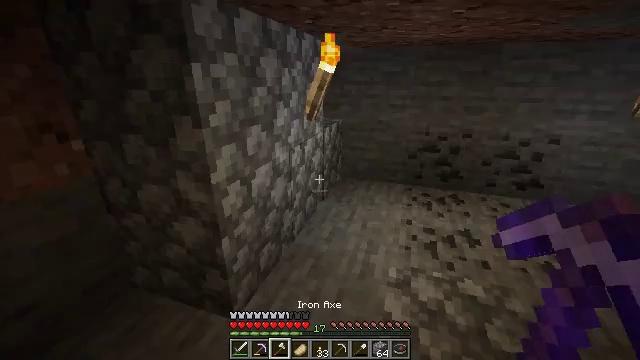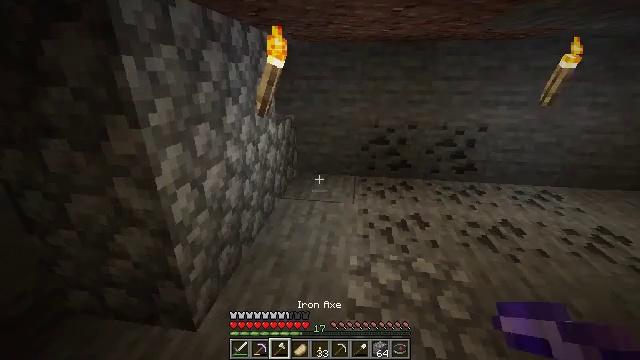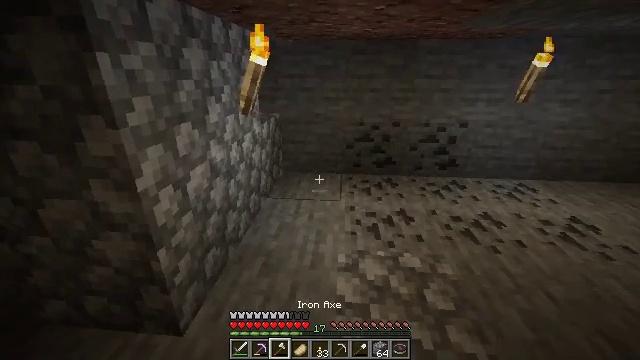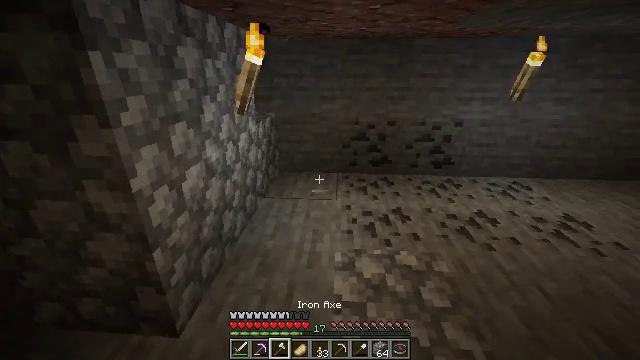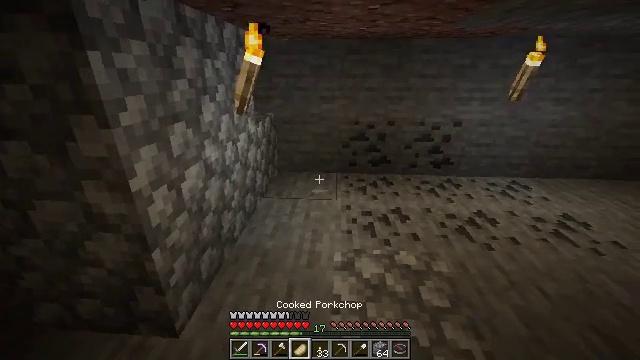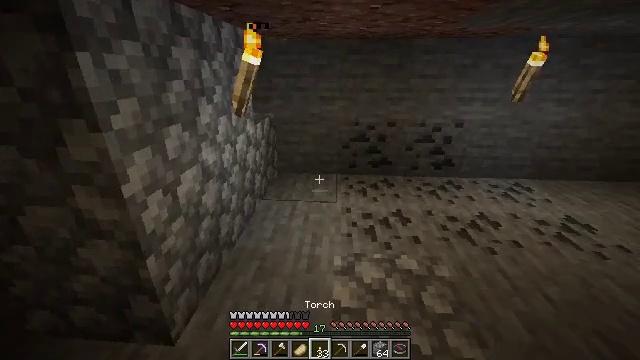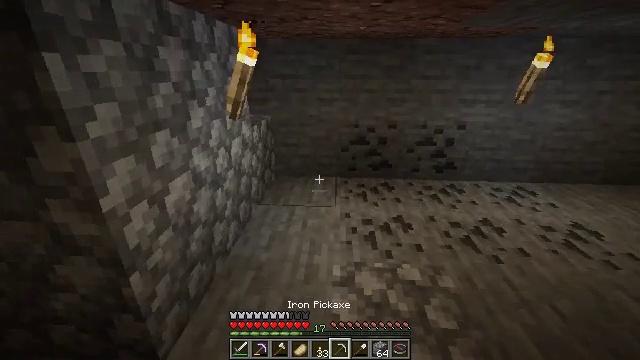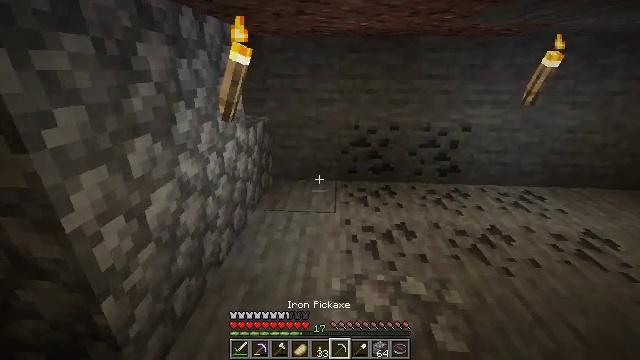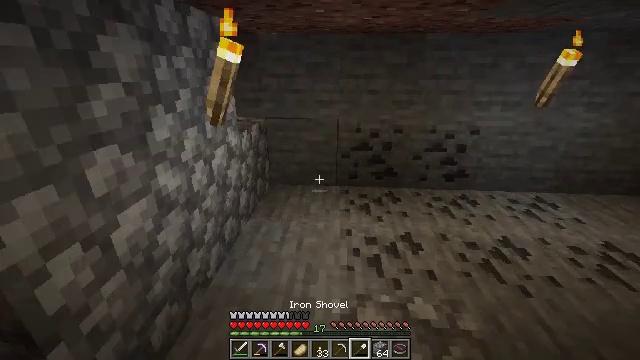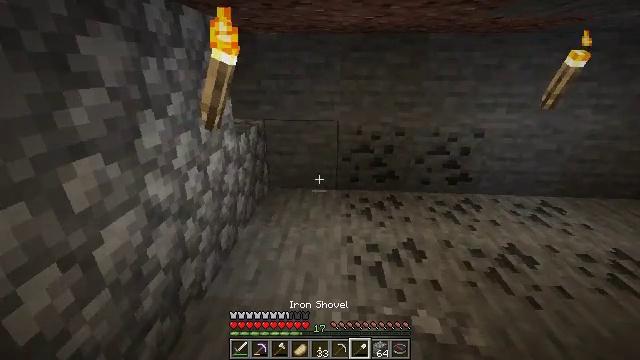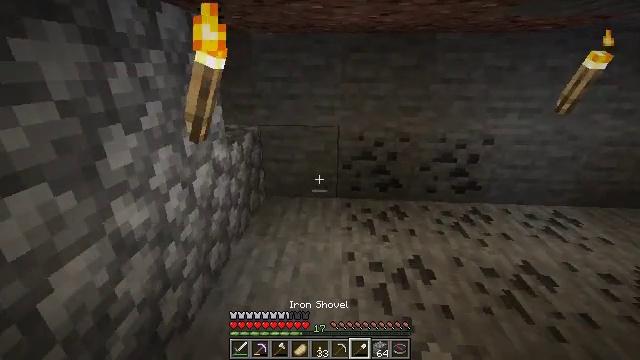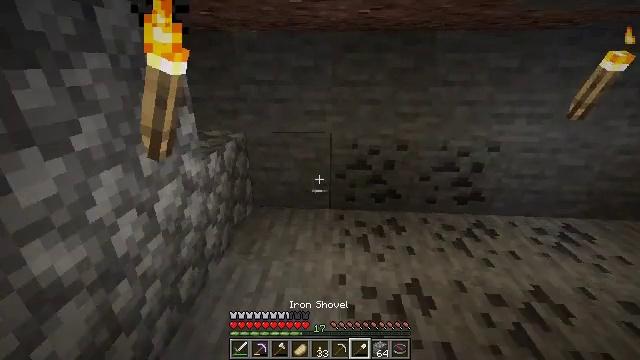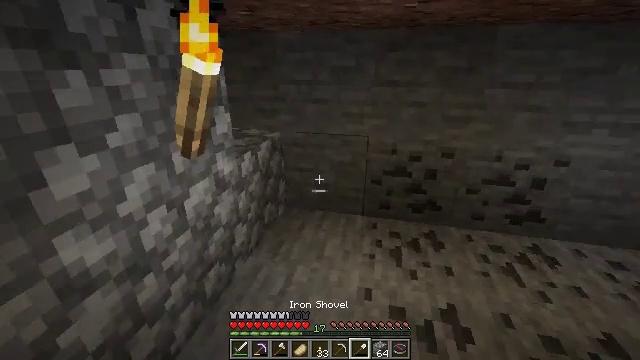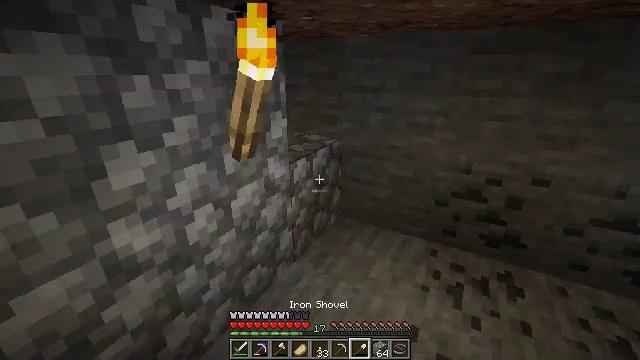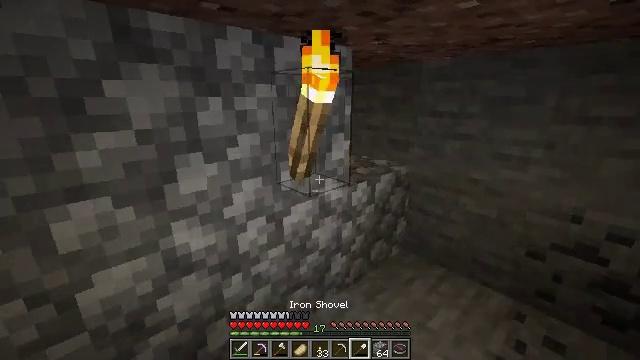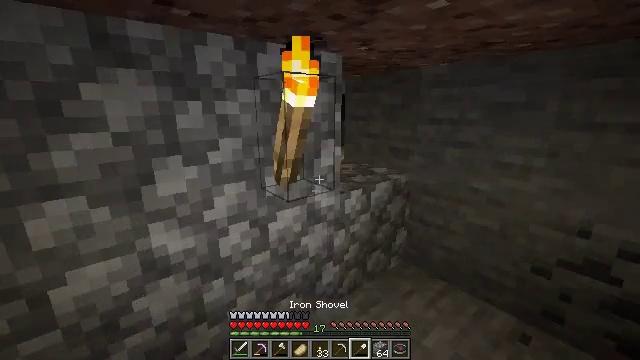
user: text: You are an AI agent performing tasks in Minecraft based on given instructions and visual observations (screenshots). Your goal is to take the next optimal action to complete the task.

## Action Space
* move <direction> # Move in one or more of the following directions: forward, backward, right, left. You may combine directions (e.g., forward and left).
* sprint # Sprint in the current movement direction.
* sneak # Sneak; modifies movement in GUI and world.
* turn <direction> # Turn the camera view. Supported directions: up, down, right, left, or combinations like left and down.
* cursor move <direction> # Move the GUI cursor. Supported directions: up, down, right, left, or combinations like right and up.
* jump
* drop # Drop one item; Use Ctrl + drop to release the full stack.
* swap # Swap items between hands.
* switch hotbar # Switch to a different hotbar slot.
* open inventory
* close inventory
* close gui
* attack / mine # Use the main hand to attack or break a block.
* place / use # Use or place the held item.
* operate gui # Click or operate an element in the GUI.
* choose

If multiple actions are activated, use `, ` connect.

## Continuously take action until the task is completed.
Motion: motion action
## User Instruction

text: Gather the wall torch from the wall.
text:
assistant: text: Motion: turn right
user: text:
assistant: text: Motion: turn right
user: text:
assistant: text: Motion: no_op
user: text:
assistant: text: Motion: no_op
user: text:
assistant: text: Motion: move forward
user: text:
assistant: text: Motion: move forward
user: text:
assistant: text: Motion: move forward
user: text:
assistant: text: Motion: move forward
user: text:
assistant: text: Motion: move forward
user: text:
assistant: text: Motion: move forward and move right
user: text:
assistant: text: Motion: move forward and move right
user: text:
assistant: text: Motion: move forward and move right, turn left
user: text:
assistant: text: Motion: move forward and move right, turn left and up
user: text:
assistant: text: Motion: move right, turn left and up
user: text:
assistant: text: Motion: move right, turn left and up
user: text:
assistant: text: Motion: move right
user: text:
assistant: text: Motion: move right, turn left
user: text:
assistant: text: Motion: move right, turn left and down
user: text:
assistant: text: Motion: move back and move right, turn left and down
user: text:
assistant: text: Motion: move back and move right, turn left and down
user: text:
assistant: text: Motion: move back and move right, turn left and down
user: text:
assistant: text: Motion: move back and move right, turn left and down
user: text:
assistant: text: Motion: move back, turn left and down
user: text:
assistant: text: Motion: move back, turn left
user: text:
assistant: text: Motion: move back, turn left
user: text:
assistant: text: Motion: move back
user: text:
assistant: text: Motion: move back, turn left and up
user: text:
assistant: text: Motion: move back, turn left and up
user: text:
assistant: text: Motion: turn left and up
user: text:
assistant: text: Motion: turn left and up